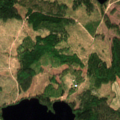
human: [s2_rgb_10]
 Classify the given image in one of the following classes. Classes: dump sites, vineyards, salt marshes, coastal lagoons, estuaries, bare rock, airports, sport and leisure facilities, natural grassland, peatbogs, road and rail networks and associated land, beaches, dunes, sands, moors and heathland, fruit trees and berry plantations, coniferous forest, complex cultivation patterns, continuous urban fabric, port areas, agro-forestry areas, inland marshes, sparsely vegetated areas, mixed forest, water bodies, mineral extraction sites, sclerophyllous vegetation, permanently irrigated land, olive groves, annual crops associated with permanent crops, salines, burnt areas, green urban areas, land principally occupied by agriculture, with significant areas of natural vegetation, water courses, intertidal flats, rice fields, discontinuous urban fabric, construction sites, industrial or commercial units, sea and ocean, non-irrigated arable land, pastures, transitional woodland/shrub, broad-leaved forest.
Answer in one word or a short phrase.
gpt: coniferous forest, mixed forest, transitional woodland/shrub, water bodies